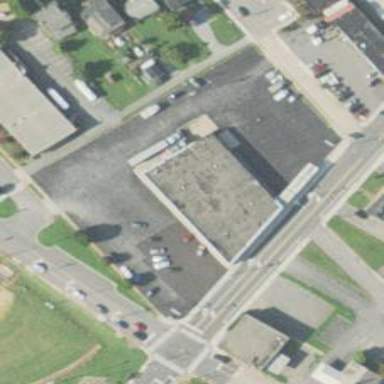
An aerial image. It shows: Variety store located inside building.